Interaction volume radius: 5 \u00c5
Interaction volume height: 10 \u00c5
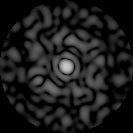
Disorder parameter: 0.8562